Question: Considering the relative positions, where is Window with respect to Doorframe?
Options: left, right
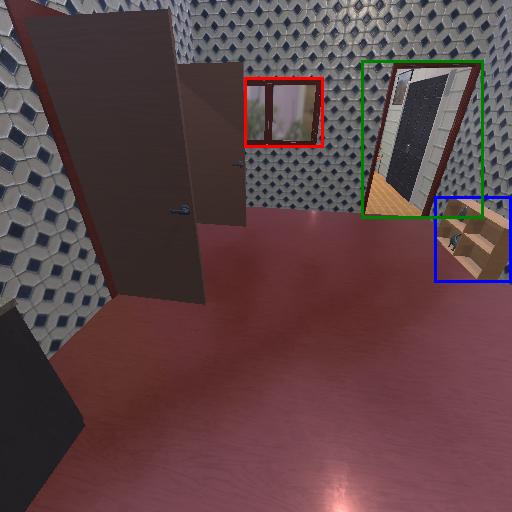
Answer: left